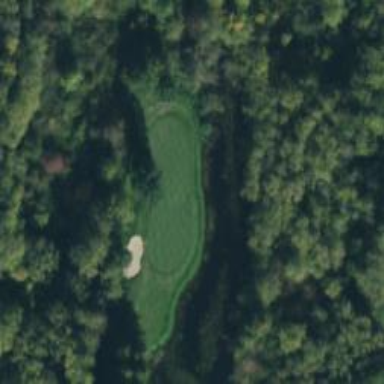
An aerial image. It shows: Golf hole.